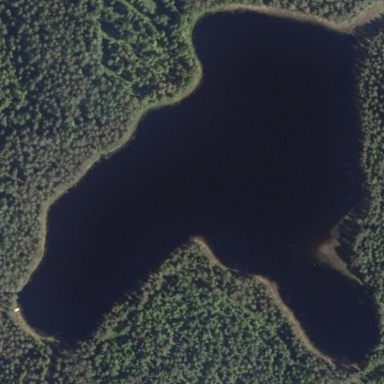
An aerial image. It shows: Serene lake surrounded by nature.